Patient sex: M
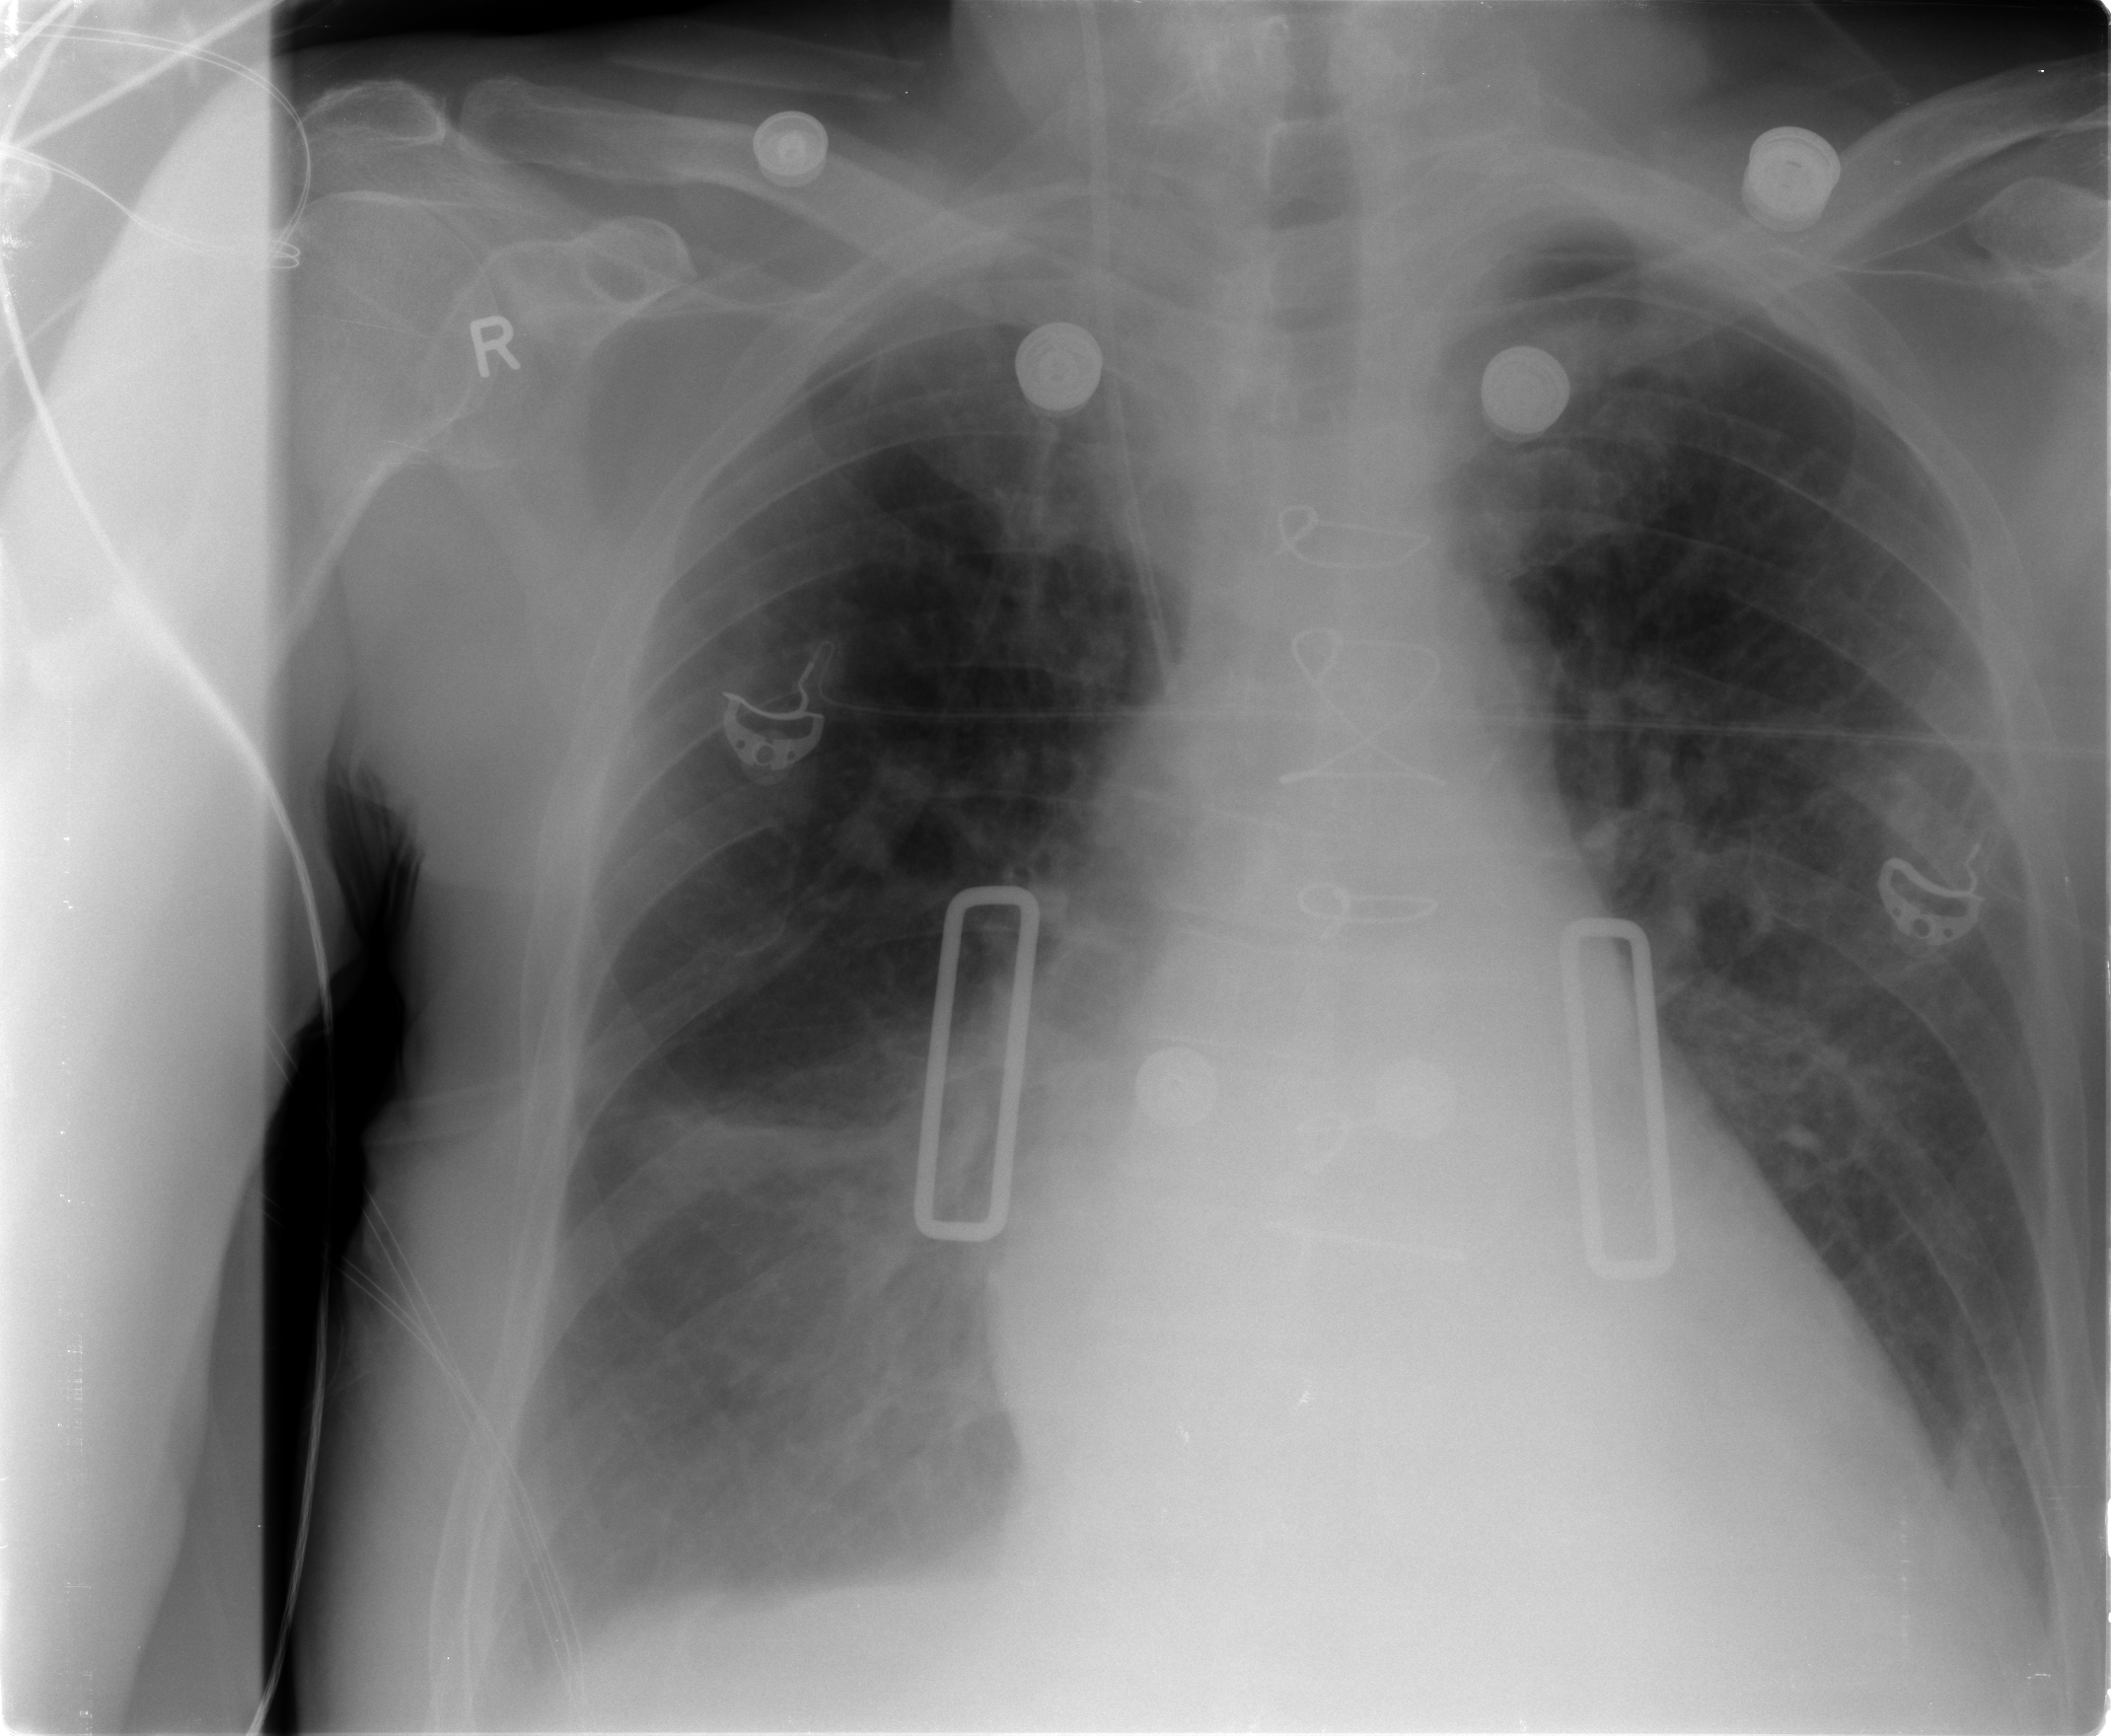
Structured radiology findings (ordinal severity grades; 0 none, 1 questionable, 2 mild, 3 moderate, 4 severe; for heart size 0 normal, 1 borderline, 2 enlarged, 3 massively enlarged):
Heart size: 1
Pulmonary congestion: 2
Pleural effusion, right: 2
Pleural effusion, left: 2
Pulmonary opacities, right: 0
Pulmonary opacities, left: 1
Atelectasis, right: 2
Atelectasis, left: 2